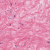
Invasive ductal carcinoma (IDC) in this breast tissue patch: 0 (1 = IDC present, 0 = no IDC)